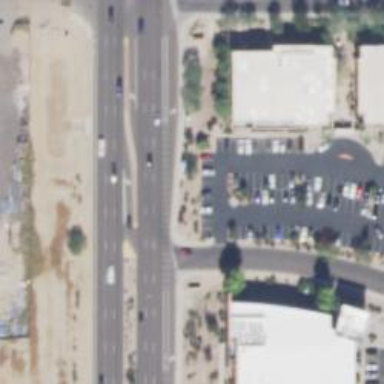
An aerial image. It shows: Secondary link road with asphalt surface.